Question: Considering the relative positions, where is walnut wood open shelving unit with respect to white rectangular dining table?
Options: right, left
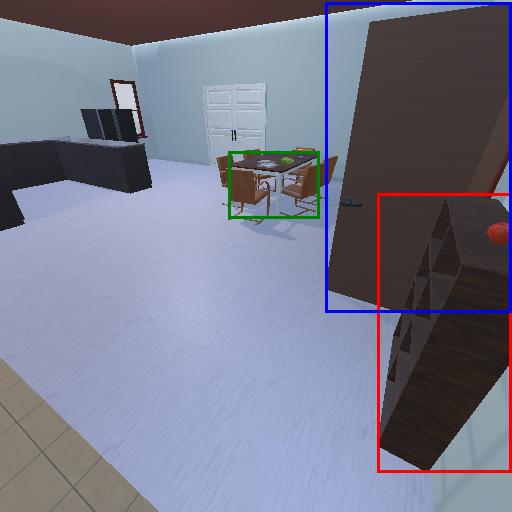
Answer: right